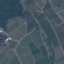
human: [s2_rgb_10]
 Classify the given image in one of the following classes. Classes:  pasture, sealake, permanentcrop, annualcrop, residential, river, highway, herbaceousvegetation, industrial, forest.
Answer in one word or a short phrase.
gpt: PermanentCrop